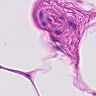
Metastatic tissue present: no